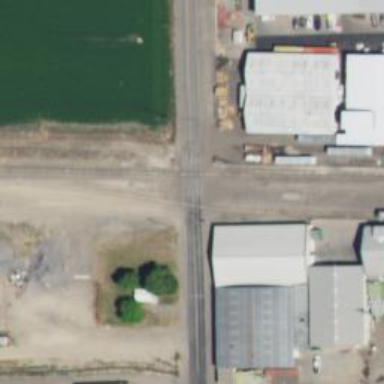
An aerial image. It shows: Level crossing on the railway with lights.